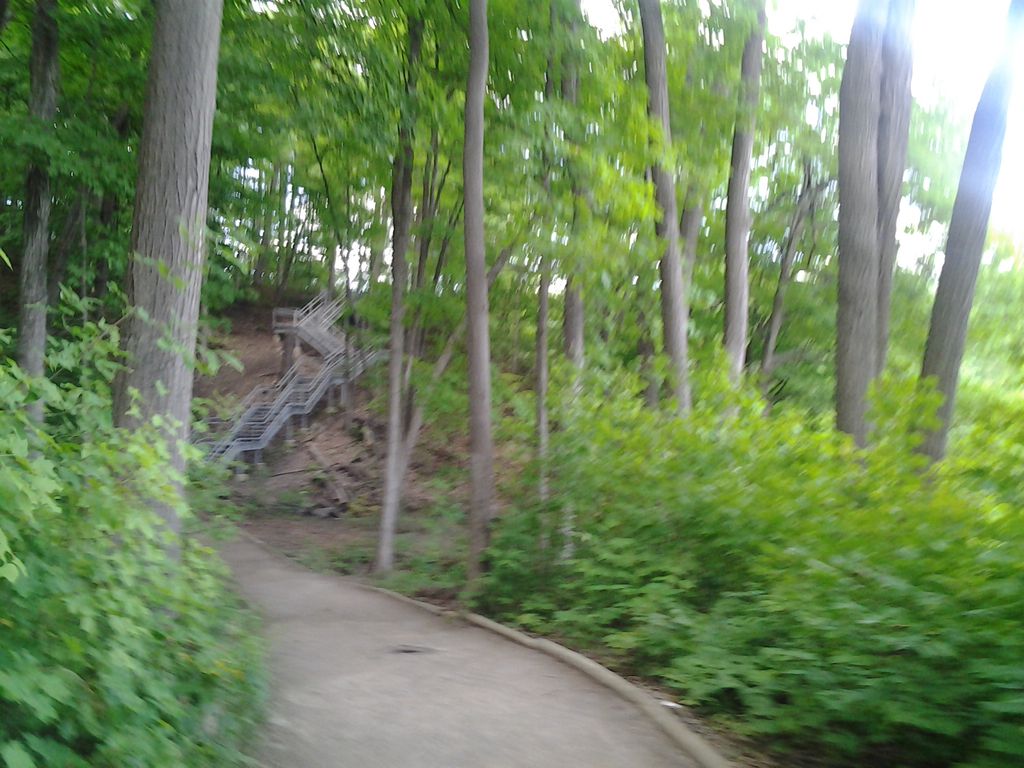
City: hamilton